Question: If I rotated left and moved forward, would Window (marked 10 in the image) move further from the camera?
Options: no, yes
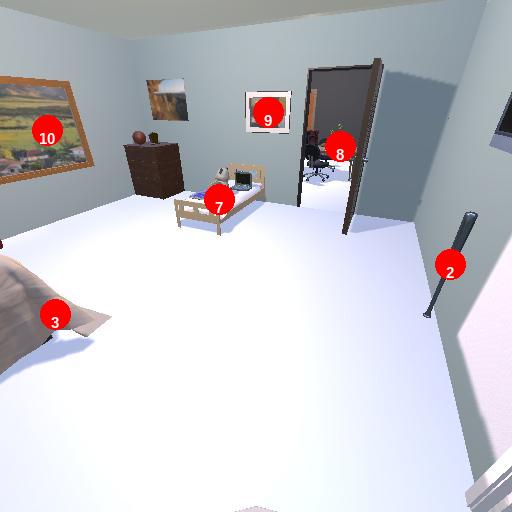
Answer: no